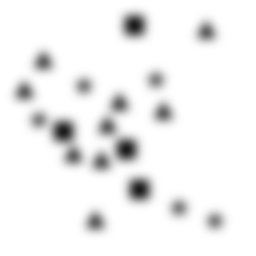
Squares: 4
Triangles: 9
Stars: 5
Total shapes: 18